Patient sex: M
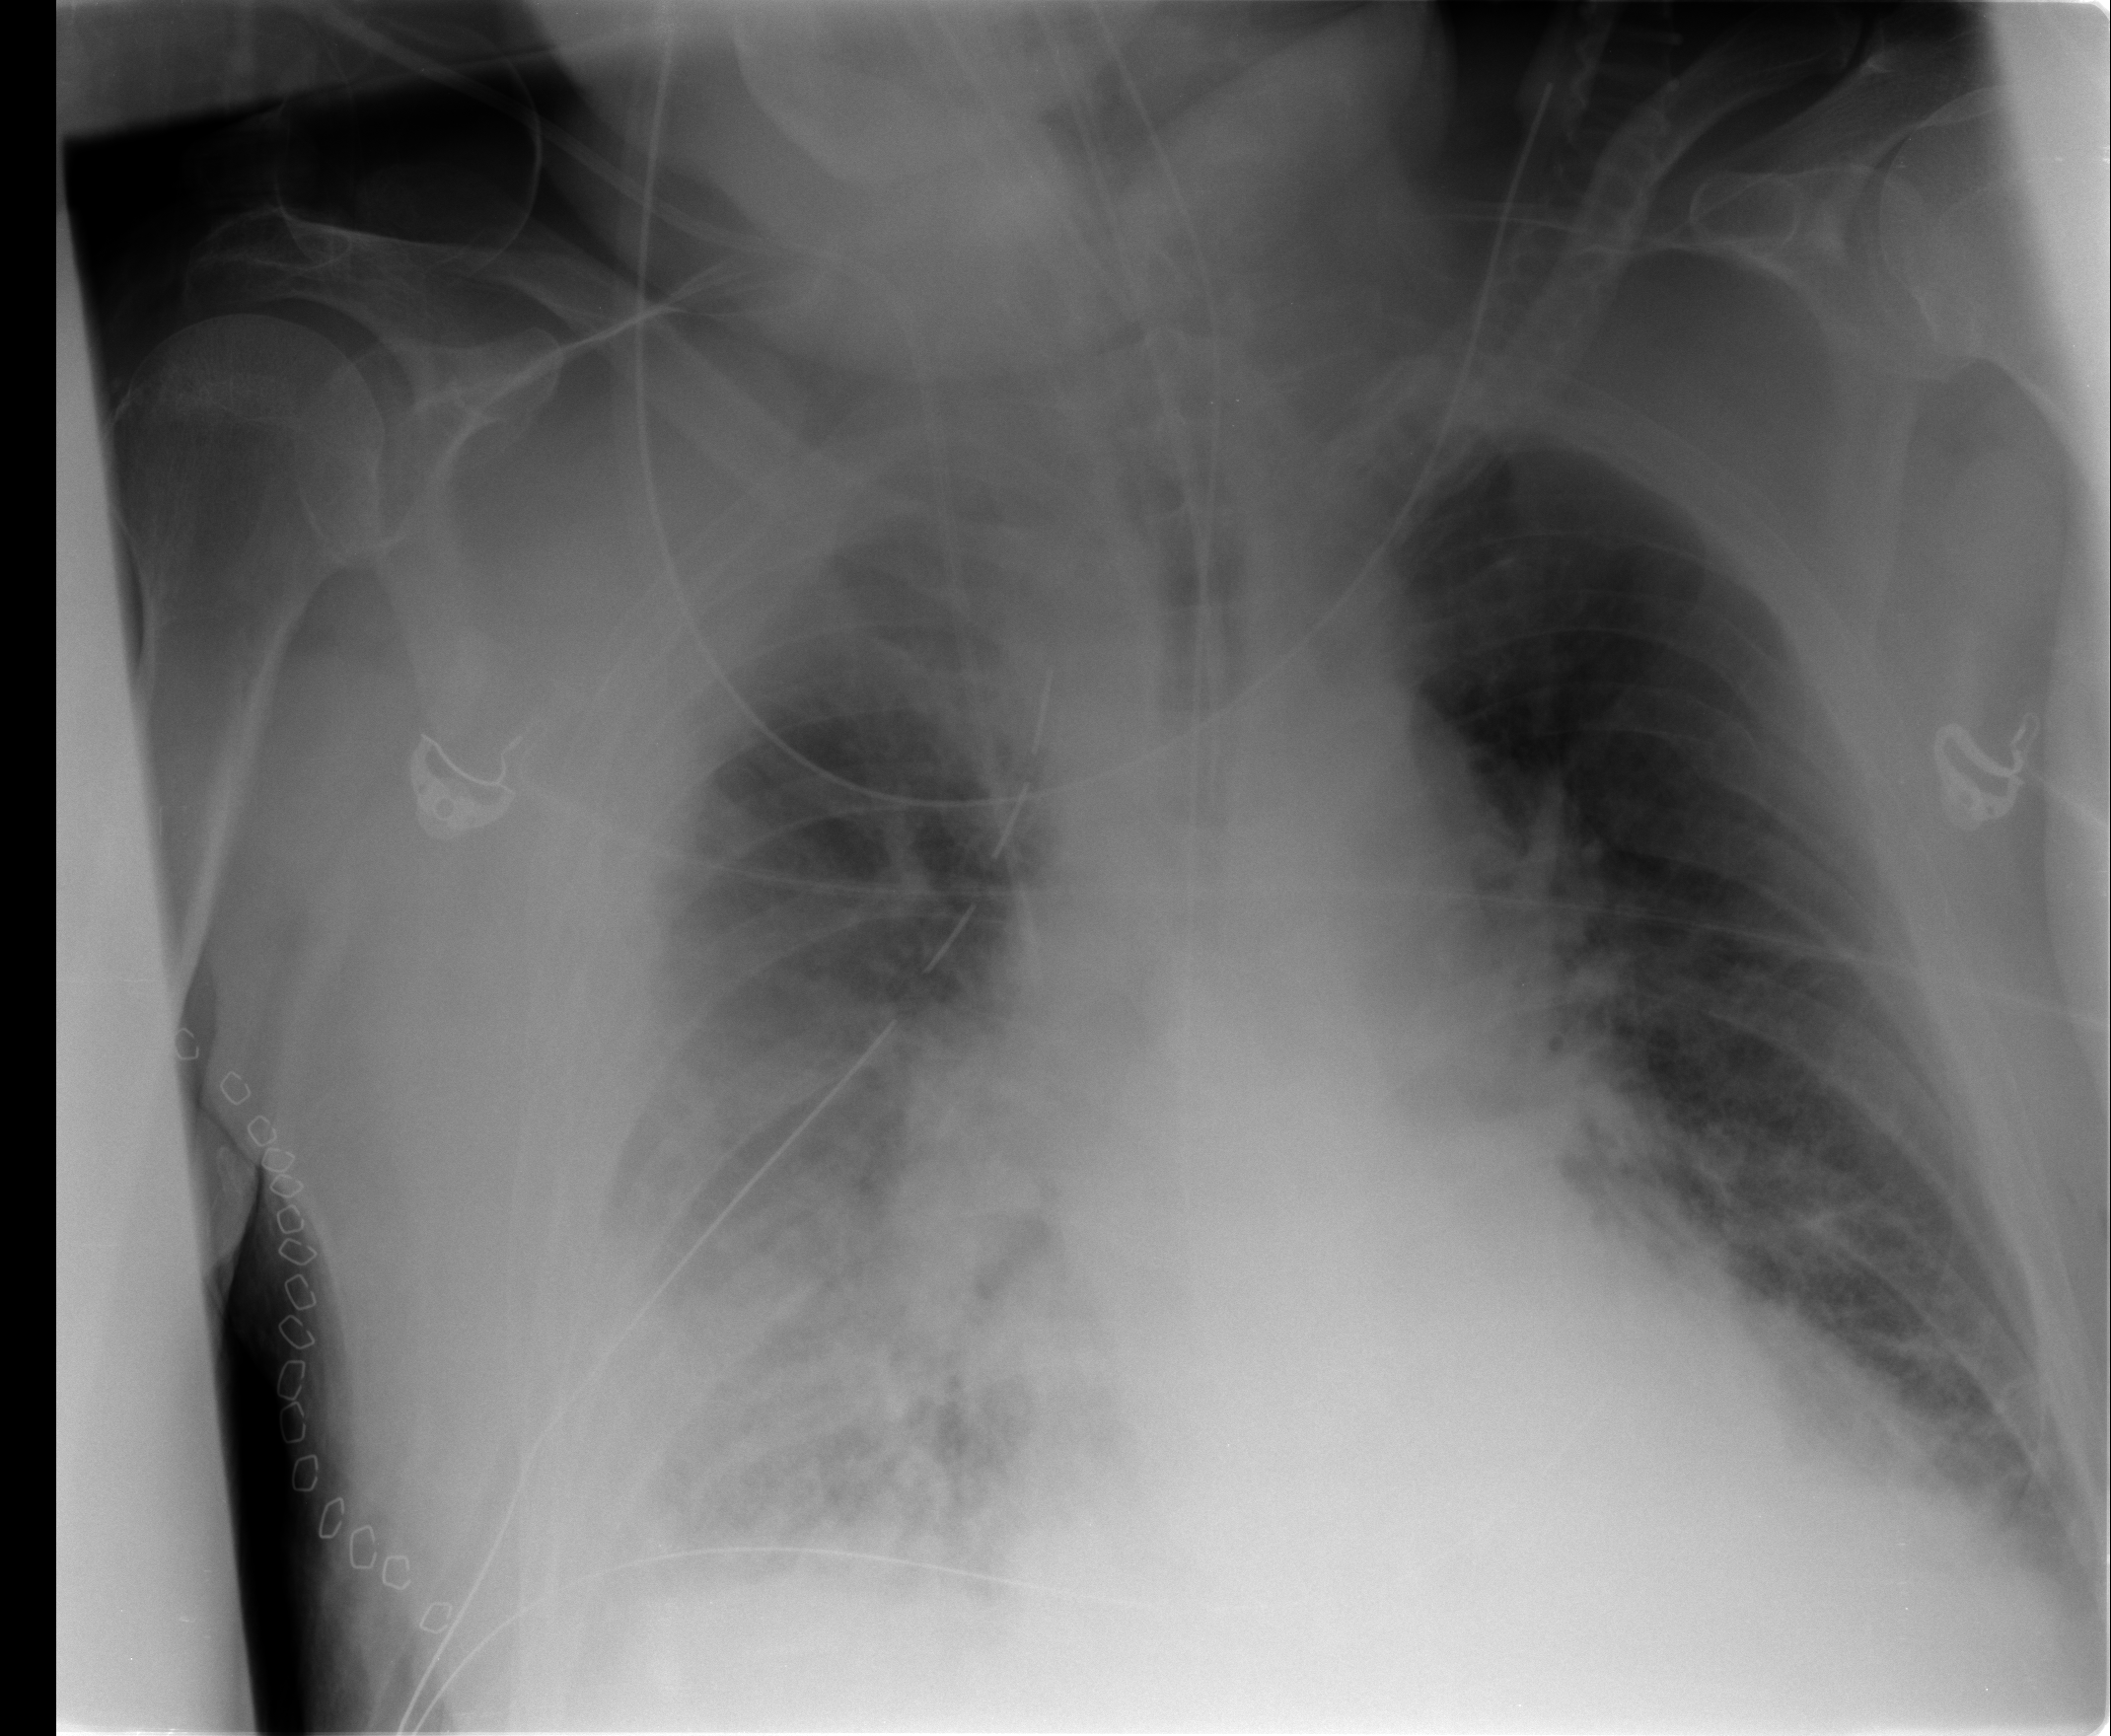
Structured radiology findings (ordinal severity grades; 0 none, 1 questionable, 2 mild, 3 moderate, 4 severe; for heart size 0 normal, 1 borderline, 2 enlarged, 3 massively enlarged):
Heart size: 3
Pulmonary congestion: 2
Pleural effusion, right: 2
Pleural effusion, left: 1
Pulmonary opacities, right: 4
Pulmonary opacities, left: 1
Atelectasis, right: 2
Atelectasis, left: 2